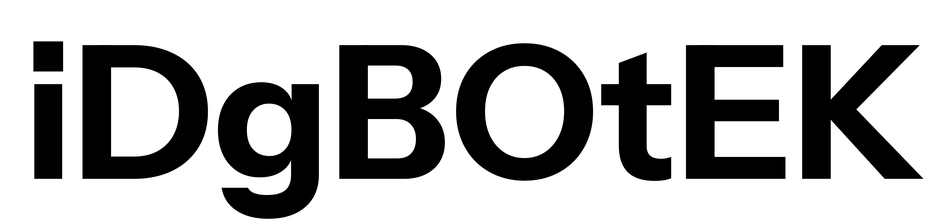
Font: InstrumentSans_Bold